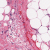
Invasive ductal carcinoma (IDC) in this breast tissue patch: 1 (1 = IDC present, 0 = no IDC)